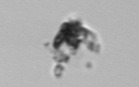
Label: detritus